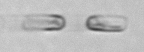
Label: Skeletonema